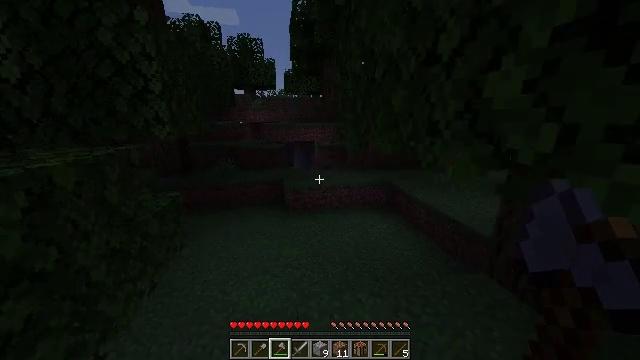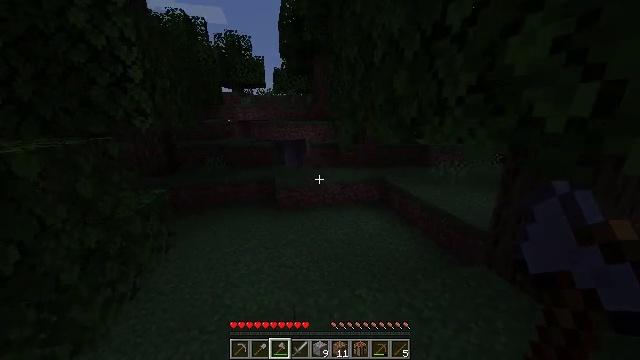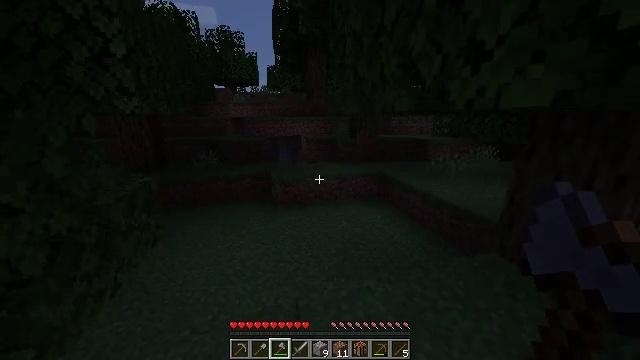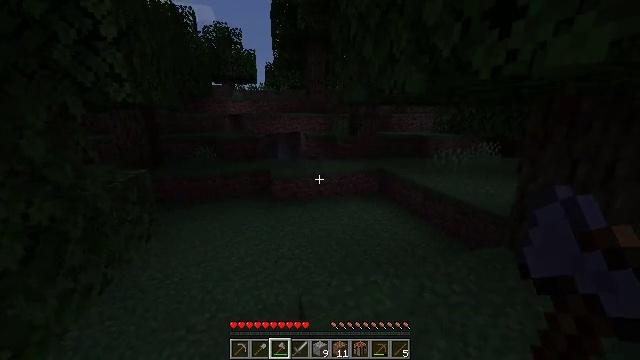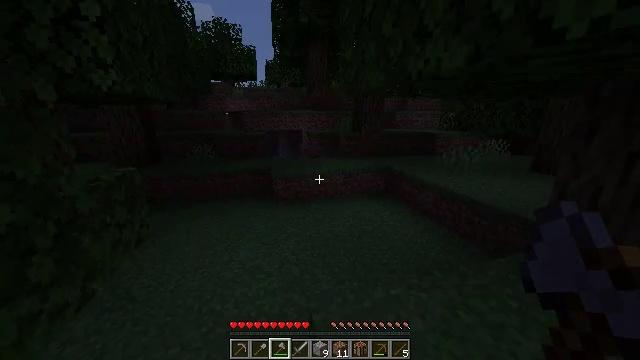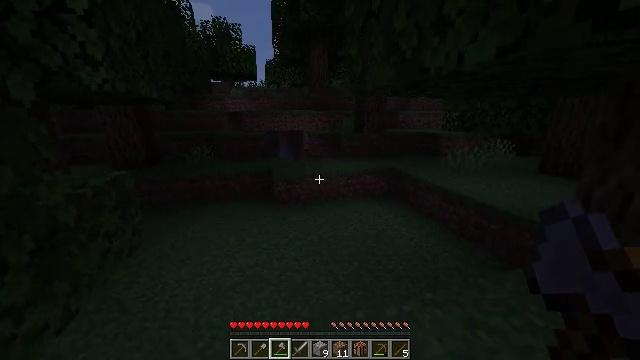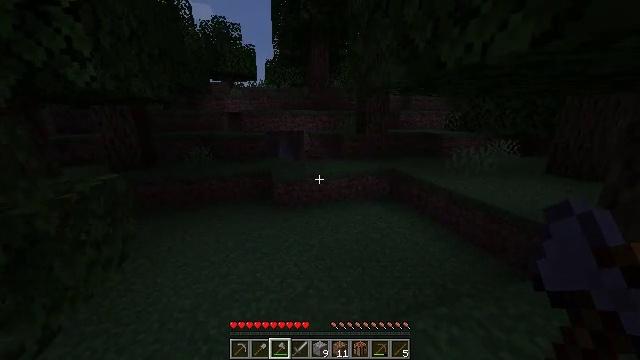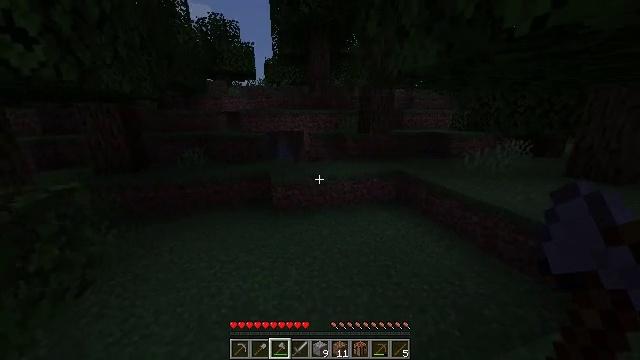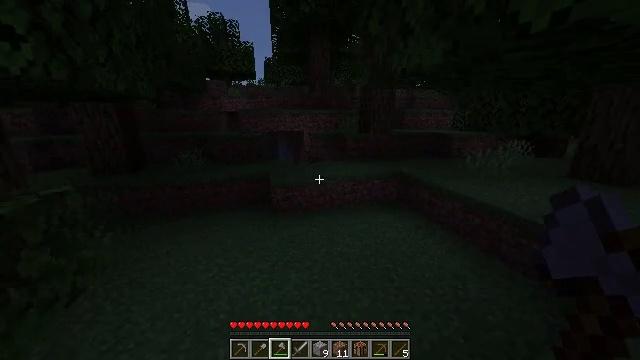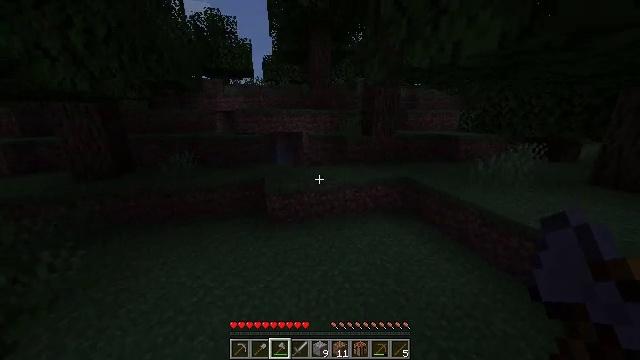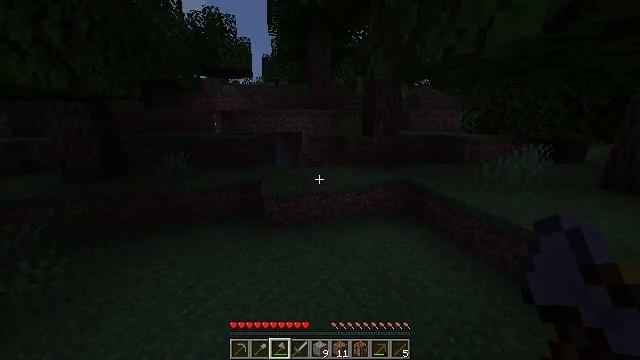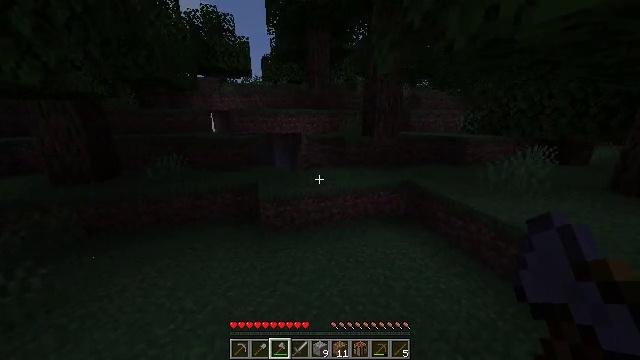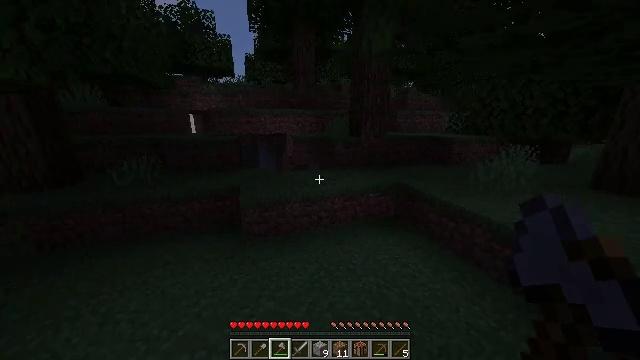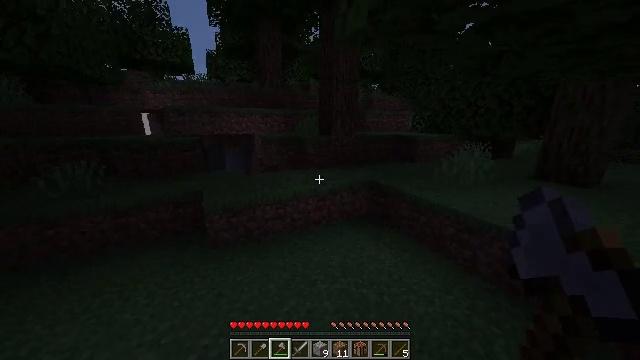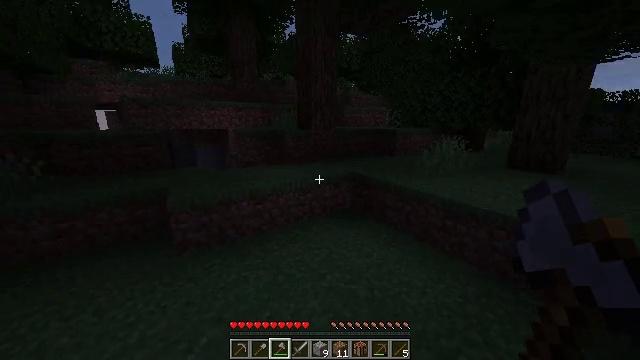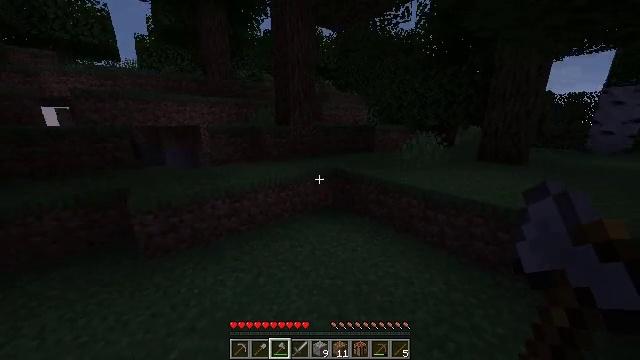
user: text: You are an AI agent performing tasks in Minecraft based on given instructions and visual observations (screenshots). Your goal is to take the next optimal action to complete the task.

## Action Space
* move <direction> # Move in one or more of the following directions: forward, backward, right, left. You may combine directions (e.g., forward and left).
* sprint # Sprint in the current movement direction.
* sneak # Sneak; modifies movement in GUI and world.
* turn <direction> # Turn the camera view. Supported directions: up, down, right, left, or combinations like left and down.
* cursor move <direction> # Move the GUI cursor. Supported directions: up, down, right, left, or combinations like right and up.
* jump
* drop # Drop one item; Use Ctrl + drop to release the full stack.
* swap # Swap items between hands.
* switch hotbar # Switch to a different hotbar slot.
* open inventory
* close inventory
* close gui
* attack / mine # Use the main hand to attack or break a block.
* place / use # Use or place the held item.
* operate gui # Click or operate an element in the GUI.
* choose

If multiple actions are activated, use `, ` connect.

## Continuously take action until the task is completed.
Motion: motion action
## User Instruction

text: Kill the tropical fish.
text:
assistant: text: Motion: move forward, sprint, turn right
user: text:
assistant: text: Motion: move forward, sprint, turn right
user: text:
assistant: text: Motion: move forward, sprint
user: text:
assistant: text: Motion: move forward, sprint
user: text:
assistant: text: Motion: move forward, sprint
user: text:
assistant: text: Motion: move forward, sprint
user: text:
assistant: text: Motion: move forward, sprint
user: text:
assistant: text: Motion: move forward, sprint
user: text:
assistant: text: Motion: move forward, sprint
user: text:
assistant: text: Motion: move forward, sprint
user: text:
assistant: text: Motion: move forward, sprint
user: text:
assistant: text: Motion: move forward, sprint, turn right
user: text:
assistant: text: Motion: move forward, sprint, turn right
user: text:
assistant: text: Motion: move forward, sprint, turn right
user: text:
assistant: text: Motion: move forward, sprint, turn right
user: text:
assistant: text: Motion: move forward, sprint, turn right
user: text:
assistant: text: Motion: move forward, sprint, turn right
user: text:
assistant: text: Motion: move forward, sprint, turn right
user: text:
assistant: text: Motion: move forward, sprint, turn right
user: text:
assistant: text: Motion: move forward, sprint, turn right
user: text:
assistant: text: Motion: move forward, sprint, turn right
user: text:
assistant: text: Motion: move forward, sprint, turn right
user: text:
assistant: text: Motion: move forward, sprint, turn right
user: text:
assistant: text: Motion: move forward, sprint, turn right
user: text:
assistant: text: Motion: move forward, sprint, turn right
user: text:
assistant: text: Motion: move forward, sprint, turn right, jump
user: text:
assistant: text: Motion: move forward, sprint, turn right, jump
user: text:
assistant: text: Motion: move forward, sprint, jump
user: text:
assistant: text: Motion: move forward, sprint, jump
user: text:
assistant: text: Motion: move forward, sprint